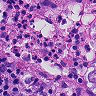
Metastatic tissue present: yes